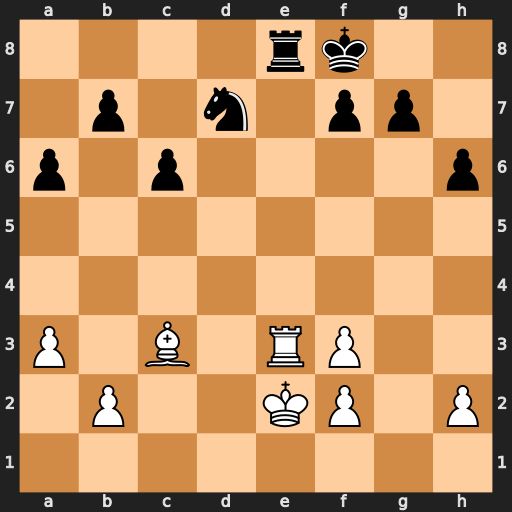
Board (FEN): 4rk2/1p1n1pp1/p1p4p/8/8/P1B1RP2/1P2KP1P/8
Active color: w
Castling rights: -
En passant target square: -
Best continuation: Bxg7+ Kxg7 Rxe8